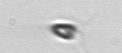
Label: Pyramimonas